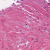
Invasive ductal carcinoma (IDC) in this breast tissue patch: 0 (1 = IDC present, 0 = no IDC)